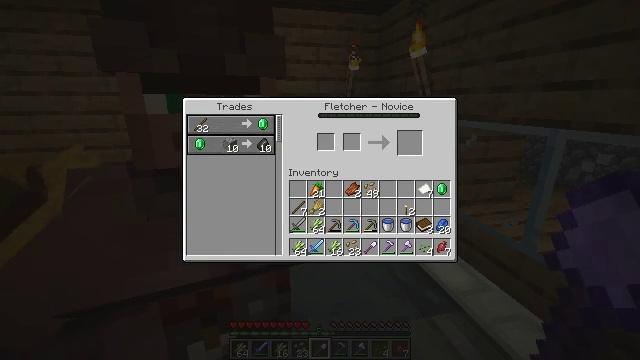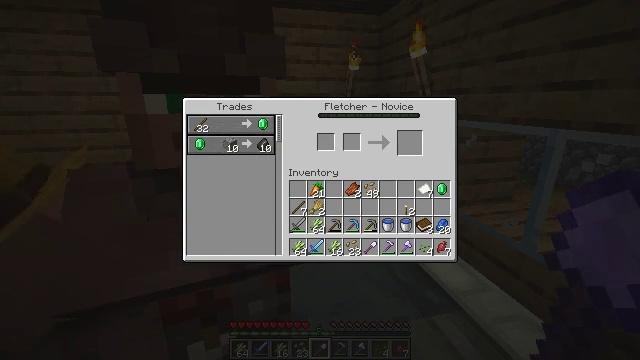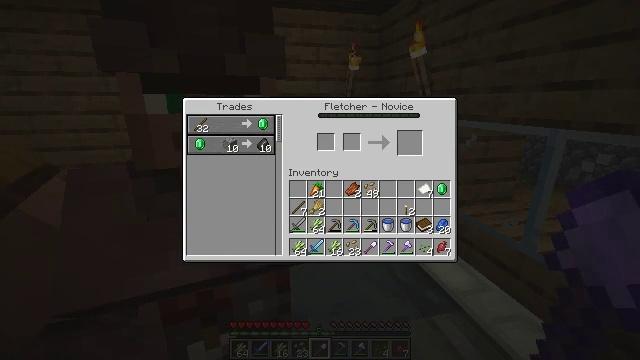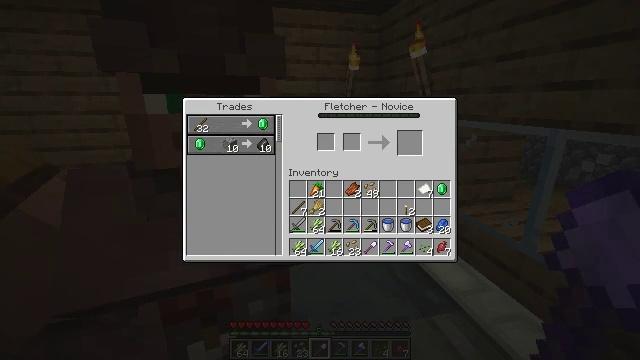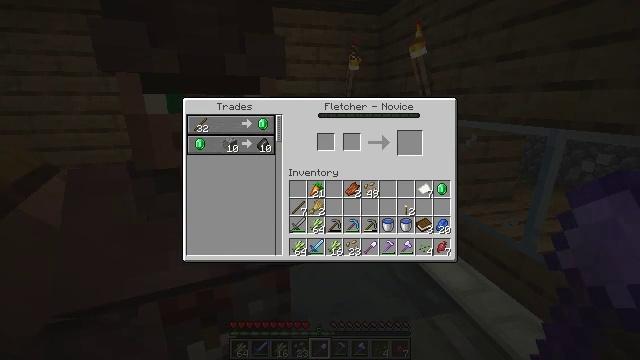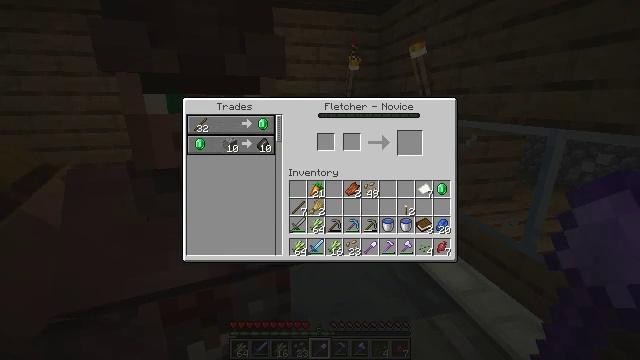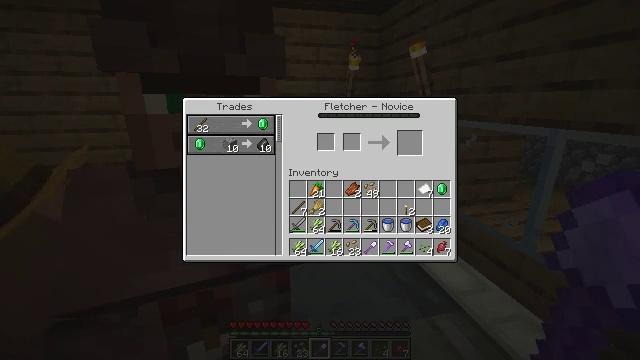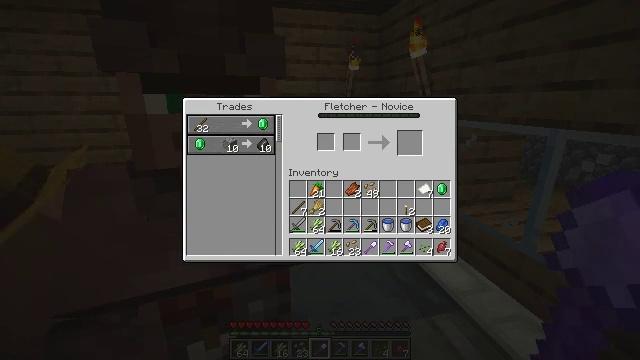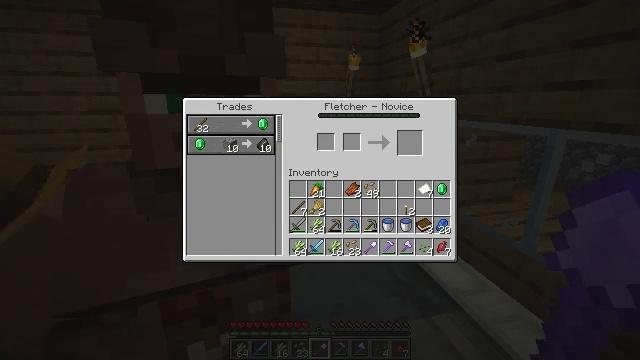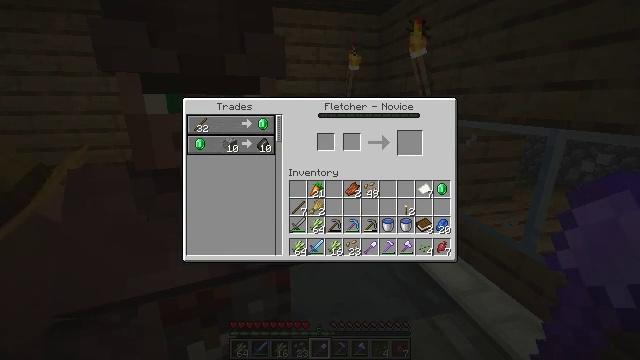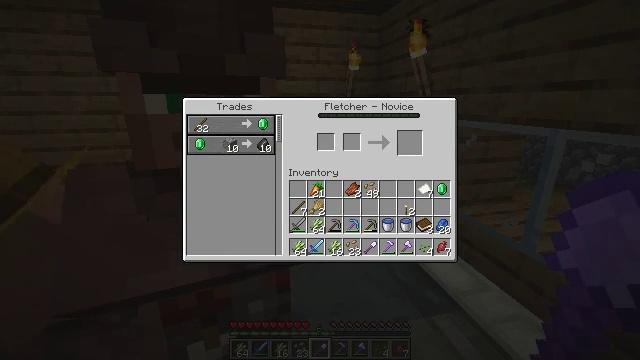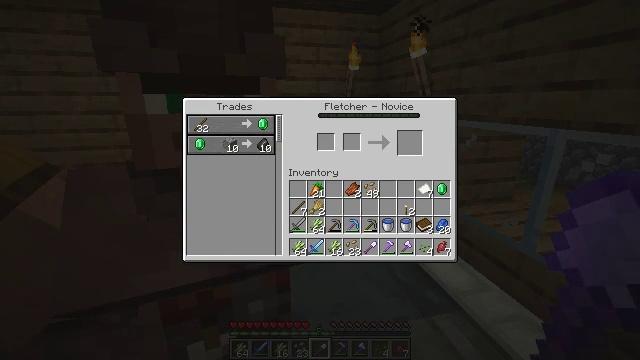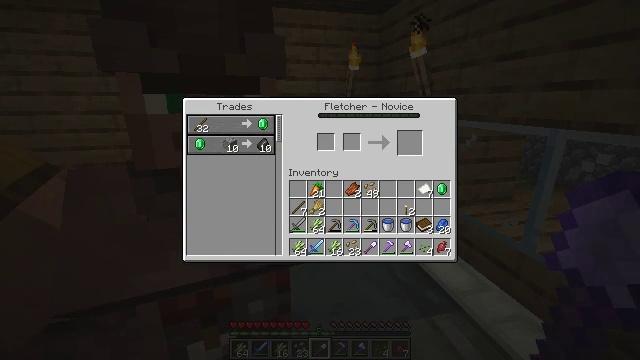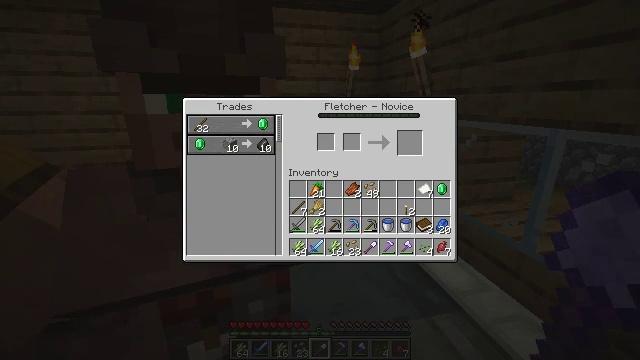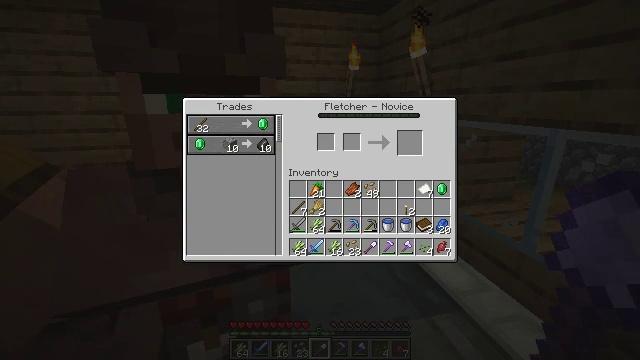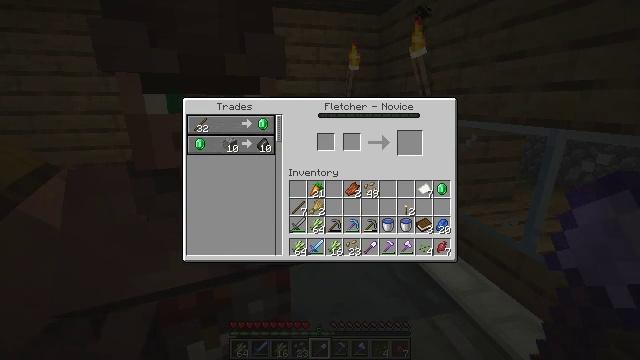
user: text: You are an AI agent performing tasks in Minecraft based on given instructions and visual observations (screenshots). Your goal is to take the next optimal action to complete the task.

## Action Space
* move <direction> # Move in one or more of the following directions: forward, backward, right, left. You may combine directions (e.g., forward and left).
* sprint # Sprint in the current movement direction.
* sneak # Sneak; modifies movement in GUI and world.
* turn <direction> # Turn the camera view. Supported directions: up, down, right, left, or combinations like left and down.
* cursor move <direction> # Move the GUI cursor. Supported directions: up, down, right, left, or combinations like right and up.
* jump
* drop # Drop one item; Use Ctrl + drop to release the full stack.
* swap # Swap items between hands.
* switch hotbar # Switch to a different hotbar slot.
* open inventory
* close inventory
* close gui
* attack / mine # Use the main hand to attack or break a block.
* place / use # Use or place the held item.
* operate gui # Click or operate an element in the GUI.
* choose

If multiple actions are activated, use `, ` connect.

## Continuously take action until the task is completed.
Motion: motion action
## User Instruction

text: Utilize the crafting table to make paper.
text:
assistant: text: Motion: no_op
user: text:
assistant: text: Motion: no_op
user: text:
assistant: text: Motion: no_op
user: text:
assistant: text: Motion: no_op
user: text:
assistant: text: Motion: no_op
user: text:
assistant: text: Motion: no_op
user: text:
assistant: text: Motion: no_op
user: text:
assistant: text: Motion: no_op
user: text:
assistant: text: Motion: no_op
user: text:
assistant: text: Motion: no_op
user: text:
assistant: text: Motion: no_op
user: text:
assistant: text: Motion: no_op
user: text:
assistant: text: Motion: no_op
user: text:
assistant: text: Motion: no_op
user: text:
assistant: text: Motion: no_op
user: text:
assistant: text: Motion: no_op
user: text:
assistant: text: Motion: no_op
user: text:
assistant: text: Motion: no_op
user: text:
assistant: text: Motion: no_op
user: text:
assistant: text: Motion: no_op
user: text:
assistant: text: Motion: no_op
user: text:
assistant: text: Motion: no_op
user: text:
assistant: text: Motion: no_op
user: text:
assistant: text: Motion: no_op
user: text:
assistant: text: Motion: no_op
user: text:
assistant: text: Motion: no_op
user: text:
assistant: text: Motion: no_op
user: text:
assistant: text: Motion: no_op
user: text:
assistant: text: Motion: no_op
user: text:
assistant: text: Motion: no_op